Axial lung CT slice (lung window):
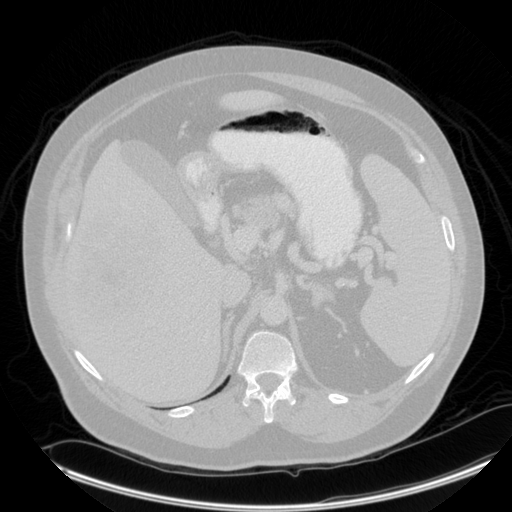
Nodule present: no